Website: macys
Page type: cart
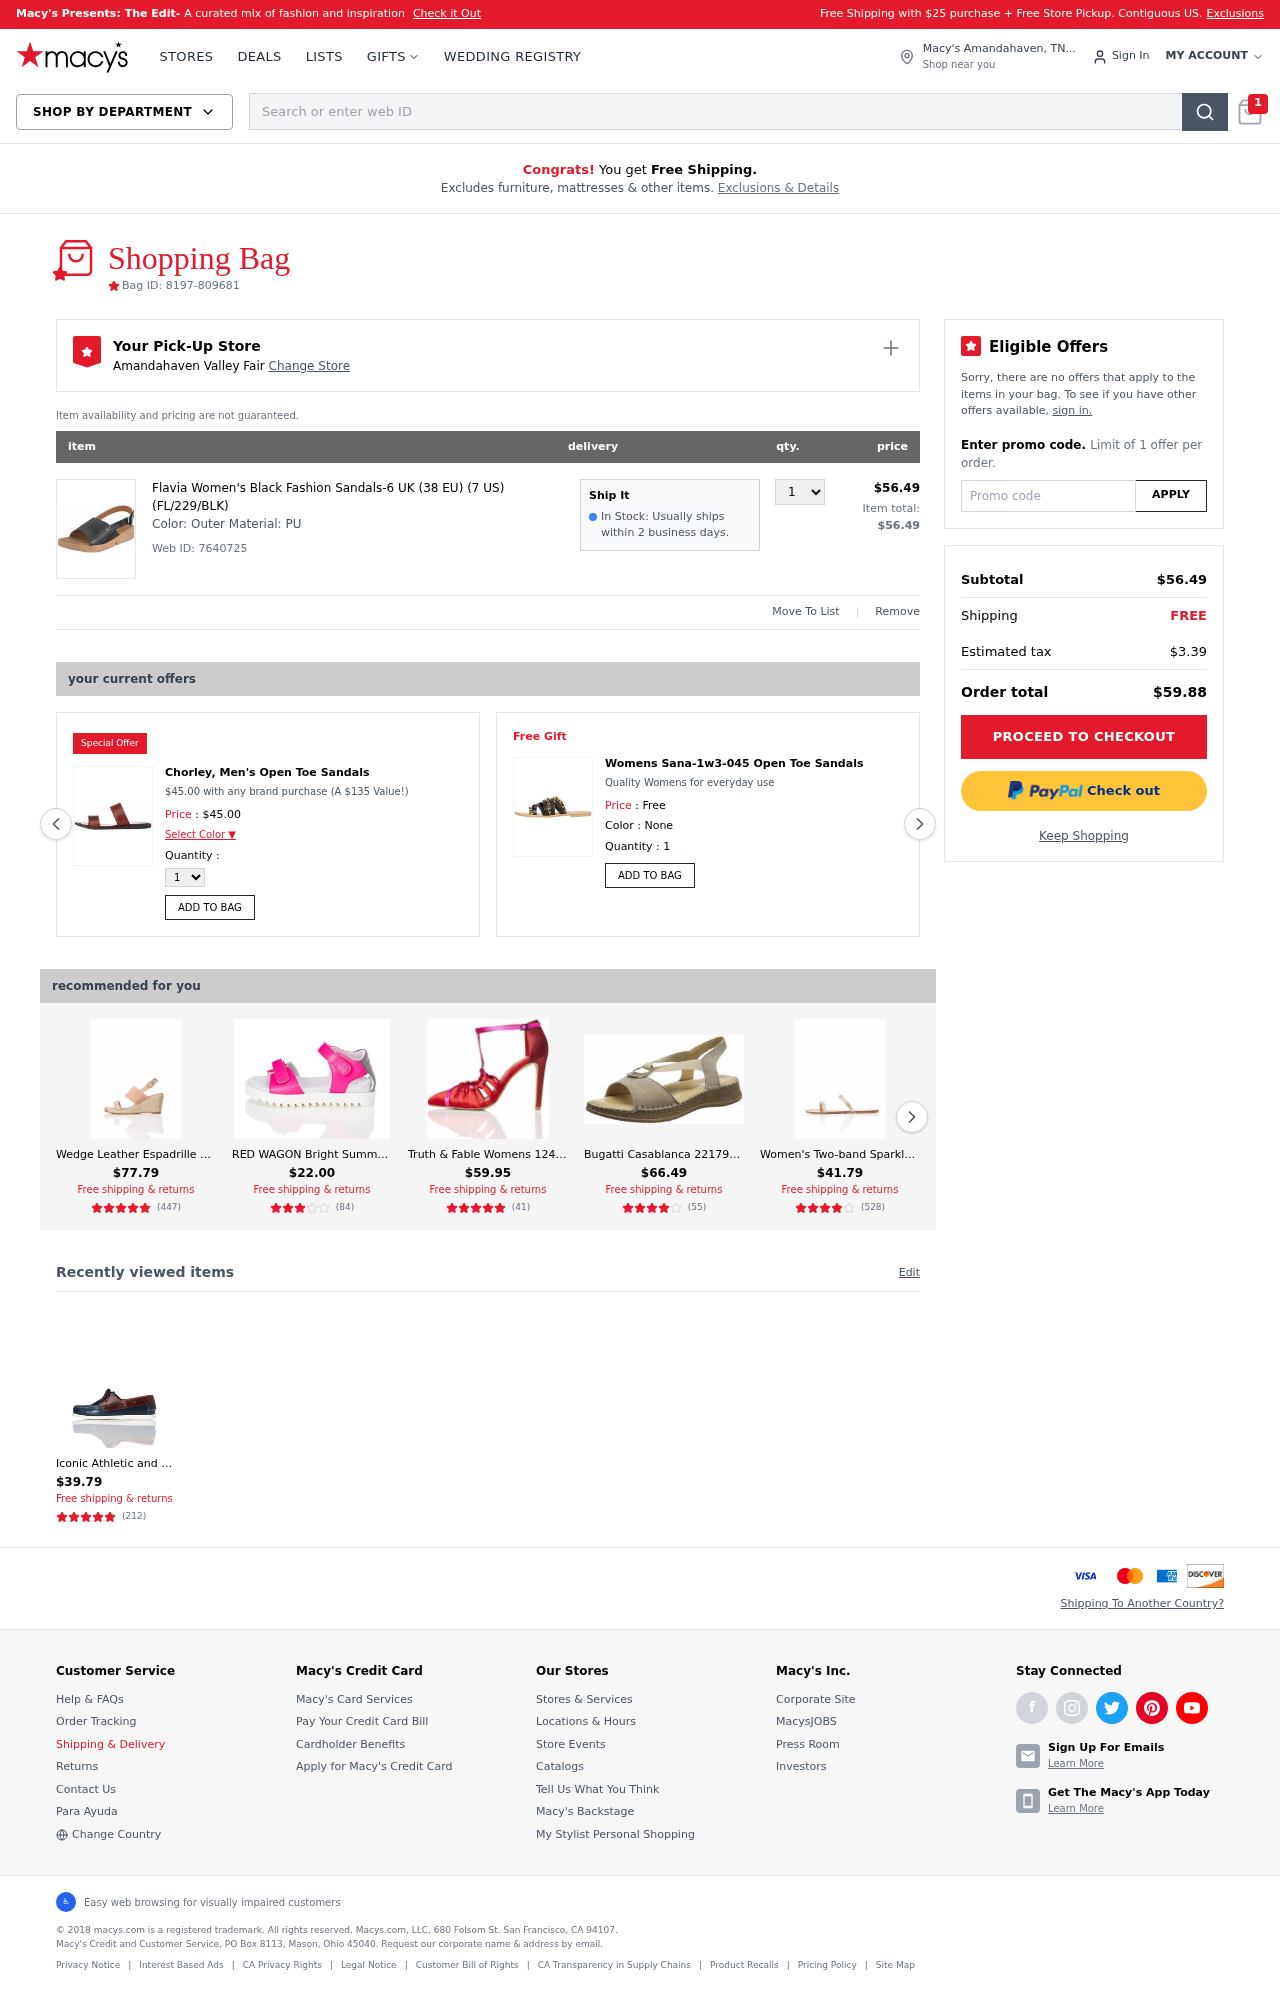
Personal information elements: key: PII_CITY
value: Amandahaven Valley Fair Change Store
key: PII_CITY_STATE
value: Amandahaven, TN
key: PII_PROMO_CODE
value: KAGD00
Product elements: key: PRODUCT1_DESC
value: Outer Material: PU
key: PRODUCT1_NAME
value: Flavia Women's Black Fashion Sandals-6 UK (38 EU) (7 US) (FL/229/BLK)
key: PRODUCT1_PRICE
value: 56.49
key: PRODUCT1_QUANTITY
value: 1
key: PRODUCT2_NAME
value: Chorley, Men's Open Toe Sandals
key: PRODUCT2_PRICE
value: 45
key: PRODUCT3_DESC
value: Quality Womens for everyday use
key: PRODUCT3_NAME
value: Womens Sana-1w3-045 Open Toe Sandals
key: PRODUCT4_NAME
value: Wedge Leather Espadrille Women's Peeptoe Sandals
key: PRODUCT4_NUM_RATINGS
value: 447
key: PRODUCT4_PRICE
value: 77.79
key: PRODUCT4_RATING
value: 4.5
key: PRODUCT5_NAME
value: RED WAGON Bright Summer Velcro Strap, Girls’ Ankle Strap Sandals
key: PRODUCT5_NUM_RATINGS
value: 84
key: PRODUCT5_PRICE
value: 22
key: PRODUCT5_RATING
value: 3.4
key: PRODUCT6_NAME
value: Truth & Fable Womens 124014 Ankle Strap Sandals
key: PRODUCT6_NUM_RATINGS
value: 41
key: PRODUCT6_PRICE
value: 59.95
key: PRODUCT6_RATING
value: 4.5
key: PRODUCT7_NAME
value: Bugatti Casablanca 2217914, Women’s Ankle Strap Sandals
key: PRODUCT7_NUM_RATINGS
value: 55
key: PRODUCT7_PRICE
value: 66.49
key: PRODUCT7_RATING
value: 3.7
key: PRODUCT8_NAME
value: Women's Two-band Sparkly Open-Toe Flat Sandals Brown Sand), US 9
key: PRODUCT8_NUM_RATINGS
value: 528
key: PRODUCT8_PRICE
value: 41.79
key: PRODUCT8_RATING
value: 4.4
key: PRODUCT9_NAME
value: Iconic Athletic and Outdoor Sandals
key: PRODUCT9_NUM_RATINGS
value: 212
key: PRODUCT9_PRICE
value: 39.79
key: PRODUCT9_RATING
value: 4.6
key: PRODUCT2_DESC
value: $45.00 with any brand purchase (A $135 Value!)
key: PRODUCT1_WEB_ID
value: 7640725
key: PRODUCT1_TOTAL
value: $56.49
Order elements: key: ORDER_NUM_ITEMS
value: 1
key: ORDER_ID
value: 8197-809681
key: ORDER_SUBTOTAL
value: $56.49
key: ORDER_TAX
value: $3.39
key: ORDER_TOTAL
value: $59.88
Search elements: key: HEADER_SEARCH
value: Search or enter web ID